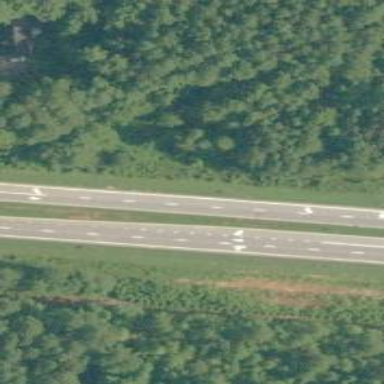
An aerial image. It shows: This image shows trunk highway that functions as expressway.